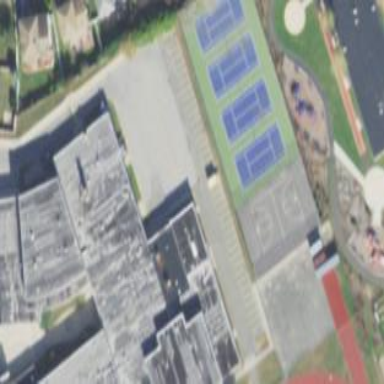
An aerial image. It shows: Tennis court on pitch designated for leisure land.